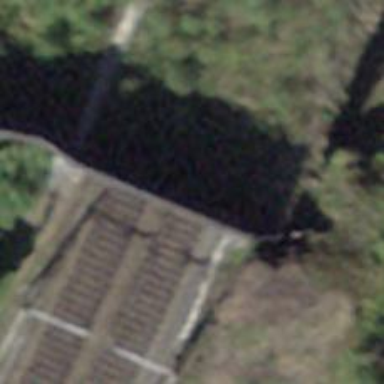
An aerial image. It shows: Rail tunnel with electrified contact line. There is one track running through the tunnel.